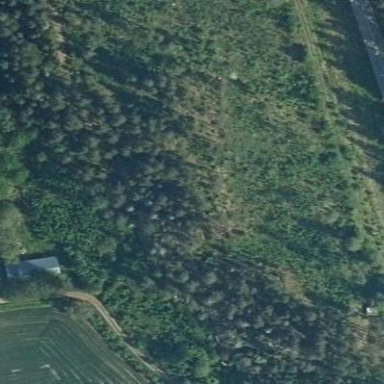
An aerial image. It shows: Beautiful woodland area.